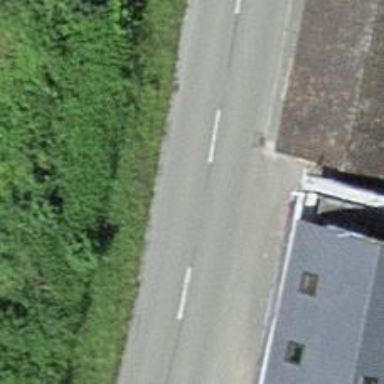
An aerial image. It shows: Tertiary road with asphalt surface.